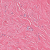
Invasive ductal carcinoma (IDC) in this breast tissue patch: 0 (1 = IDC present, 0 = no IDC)